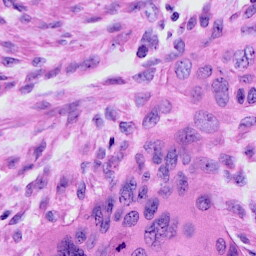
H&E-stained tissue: Cervix